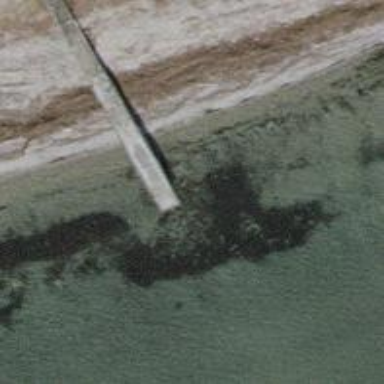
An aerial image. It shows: Man-made pier.